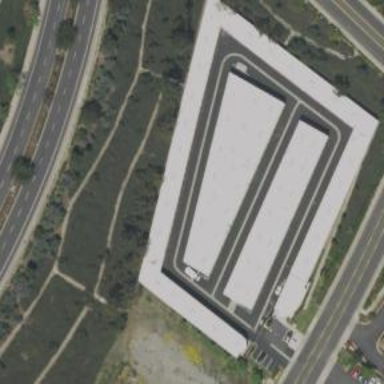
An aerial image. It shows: Storage rental shop located in building.